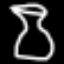
Label: hourglass